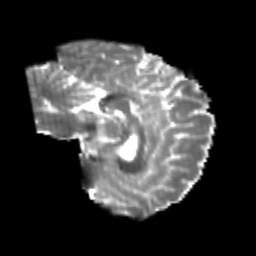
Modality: T2w
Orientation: sagittal
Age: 22
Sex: female
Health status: healthy
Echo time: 0.074 s